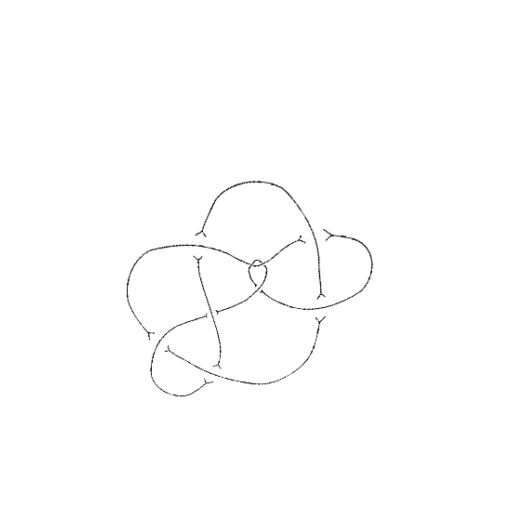
Crossing number: 9